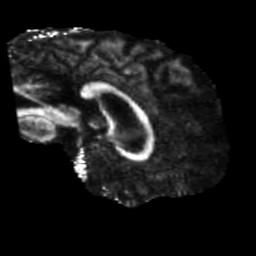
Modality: FA
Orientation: sagittal
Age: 71
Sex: male
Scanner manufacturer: siemens
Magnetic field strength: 3 T
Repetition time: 5.47 s
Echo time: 0.0854 s